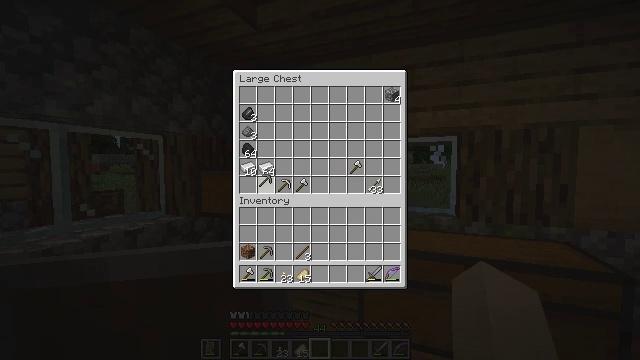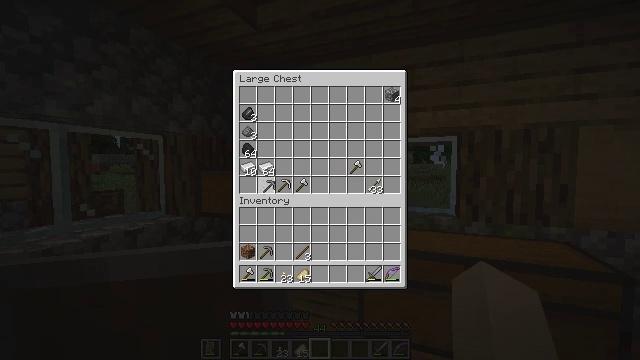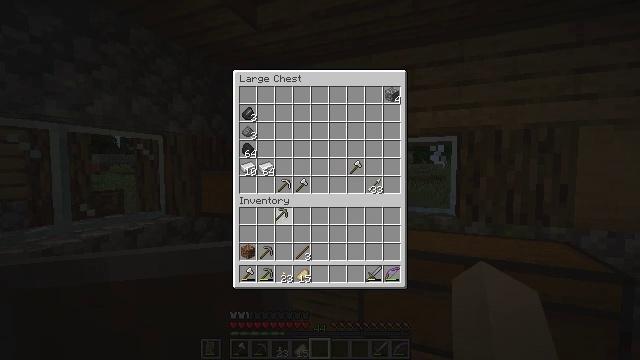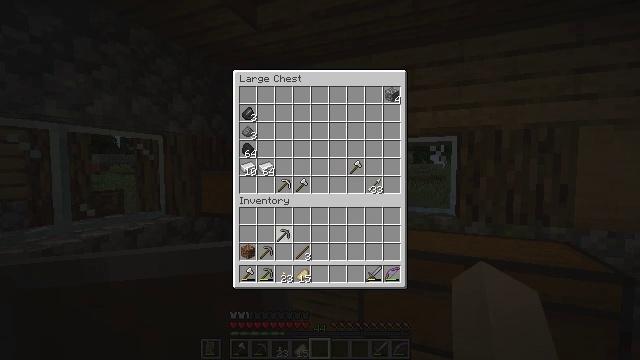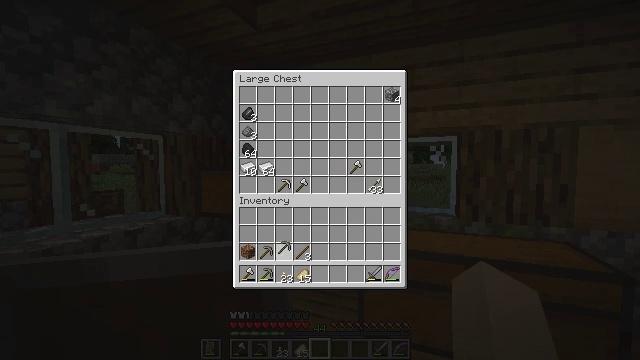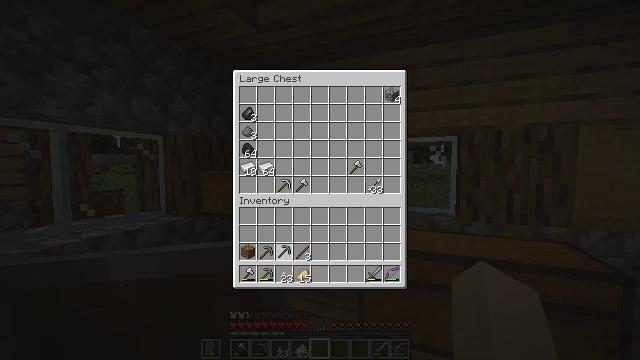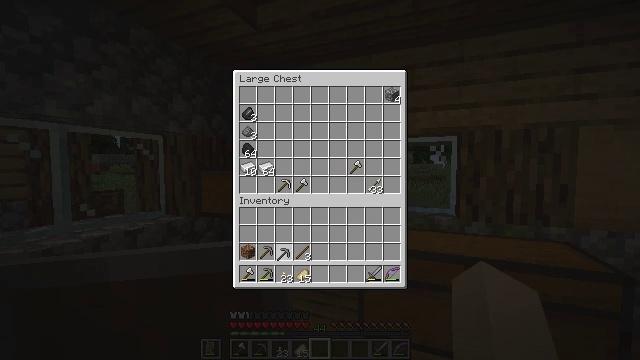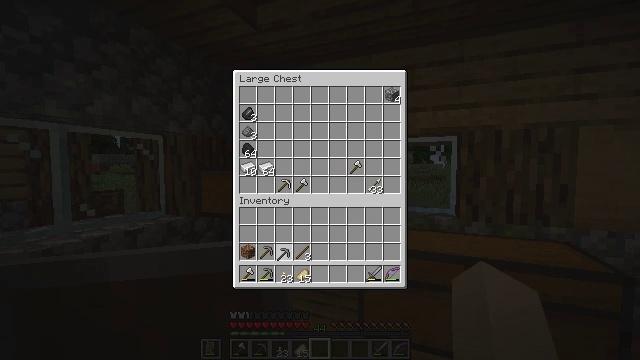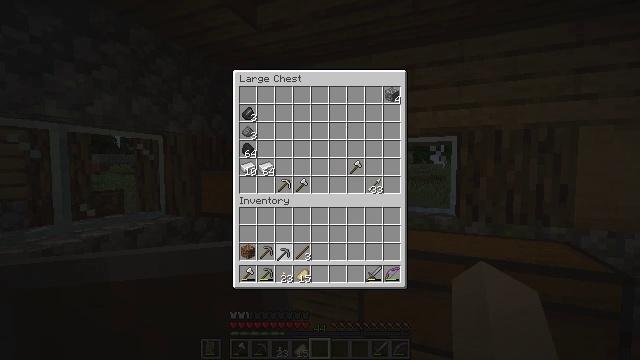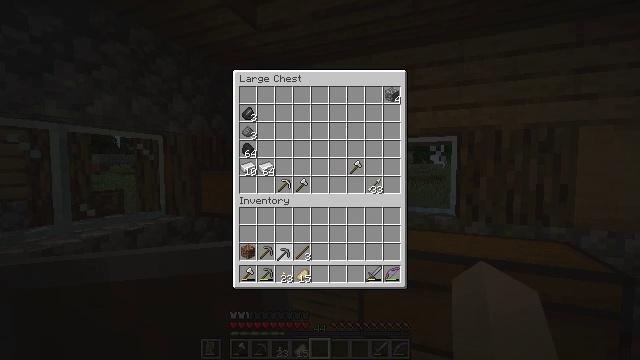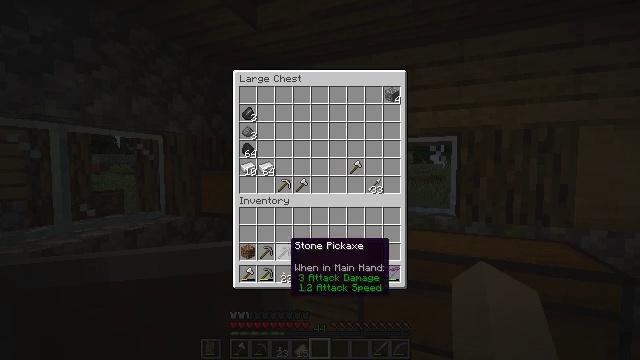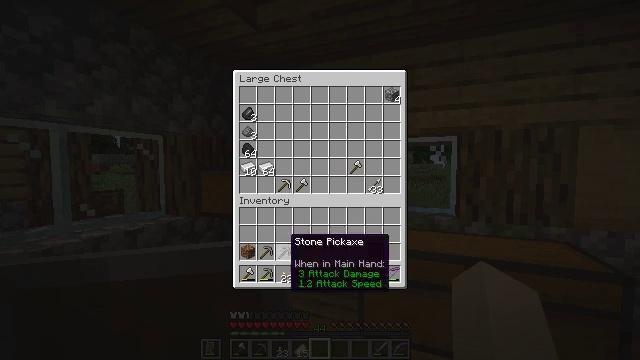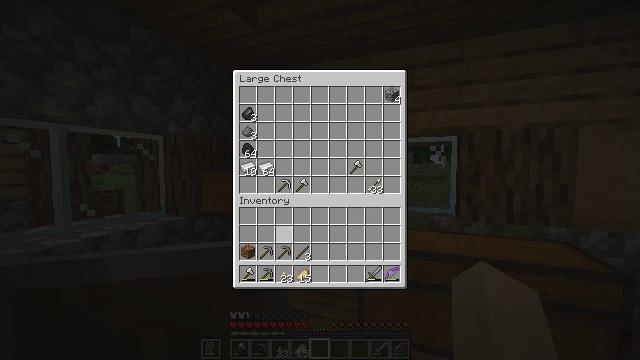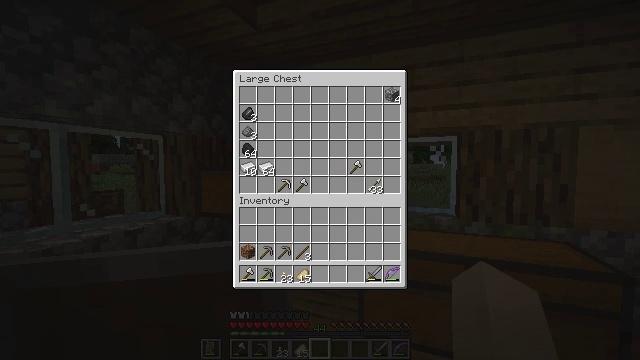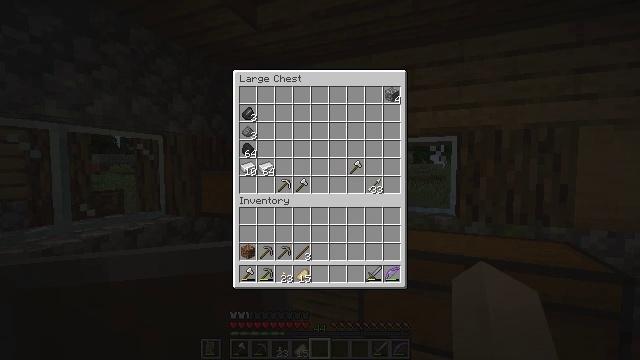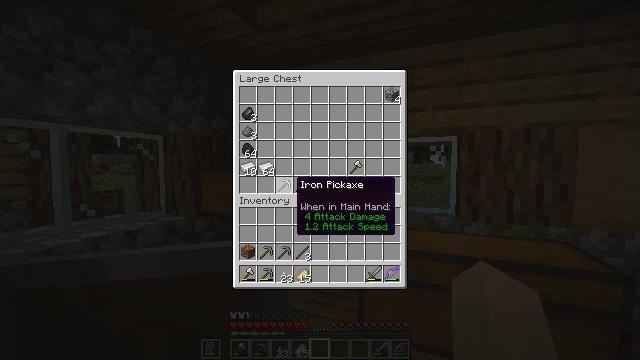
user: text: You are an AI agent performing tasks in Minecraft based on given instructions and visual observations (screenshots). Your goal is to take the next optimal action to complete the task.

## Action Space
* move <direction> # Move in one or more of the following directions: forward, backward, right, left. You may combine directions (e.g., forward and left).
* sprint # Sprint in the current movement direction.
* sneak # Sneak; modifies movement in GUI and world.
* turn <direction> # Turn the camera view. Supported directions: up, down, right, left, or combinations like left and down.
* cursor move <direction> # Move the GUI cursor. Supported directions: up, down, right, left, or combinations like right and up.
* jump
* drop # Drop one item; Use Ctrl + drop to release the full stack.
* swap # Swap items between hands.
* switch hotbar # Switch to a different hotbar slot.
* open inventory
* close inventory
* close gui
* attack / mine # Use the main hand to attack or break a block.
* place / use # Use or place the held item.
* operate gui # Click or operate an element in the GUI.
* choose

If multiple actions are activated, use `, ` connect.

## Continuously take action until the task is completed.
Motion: motion action
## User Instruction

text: Stop mobs spawning by breaking the spawner.
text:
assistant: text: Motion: no_op
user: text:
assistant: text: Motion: cursor move right and down
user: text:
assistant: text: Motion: cursor move down
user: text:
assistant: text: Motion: cursor move down
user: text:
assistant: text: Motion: no_op
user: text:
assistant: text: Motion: no_op
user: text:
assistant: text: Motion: operate gui
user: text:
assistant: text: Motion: operate gui
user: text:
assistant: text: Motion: operate gui
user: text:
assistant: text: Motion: no_op
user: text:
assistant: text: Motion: no_op
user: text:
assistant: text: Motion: cursor move up
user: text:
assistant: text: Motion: cursor move up
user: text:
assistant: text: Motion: no_op
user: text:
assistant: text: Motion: no_op
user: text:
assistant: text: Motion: no_op
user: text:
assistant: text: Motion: no_op
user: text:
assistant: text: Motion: no_op
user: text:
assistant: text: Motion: no_op
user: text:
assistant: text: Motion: no_op
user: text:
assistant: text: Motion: operate gui
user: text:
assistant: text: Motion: operate gui
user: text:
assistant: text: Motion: operate gui
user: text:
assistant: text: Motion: cursor move right and down
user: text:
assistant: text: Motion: cursor move right and down
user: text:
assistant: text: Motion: cursor move down
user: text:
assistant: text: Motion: cursor move down
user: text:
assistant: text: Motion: no_op
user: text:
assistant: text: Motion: no_op
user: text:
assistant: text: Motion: no_op